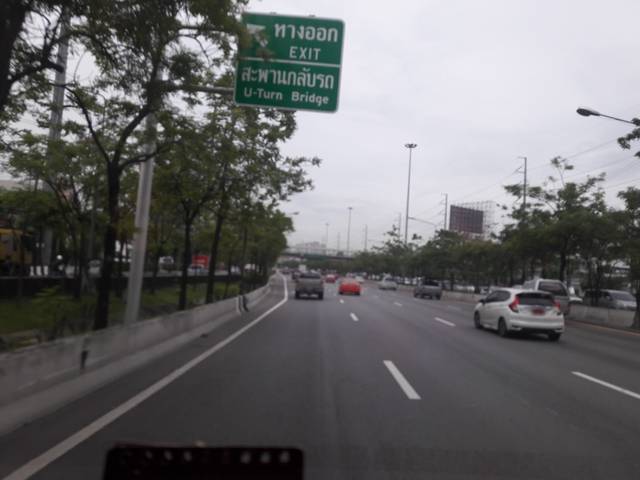
Region: Thailand
Coordinates: 13.68, 100.47